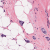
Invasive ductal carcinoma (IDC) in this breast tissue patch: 0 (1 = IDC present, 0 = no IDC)